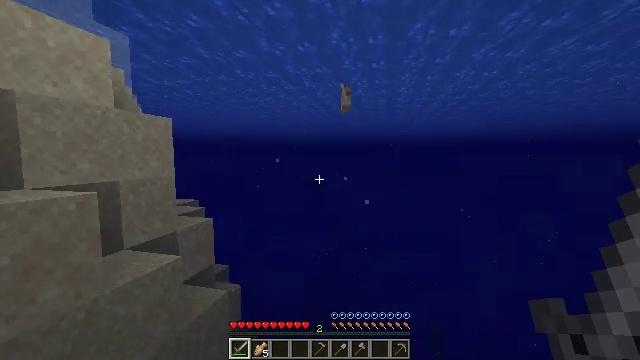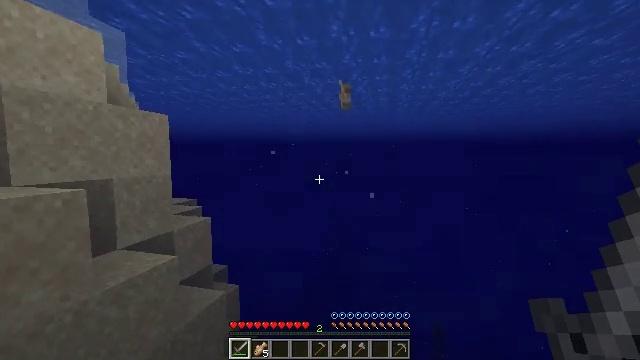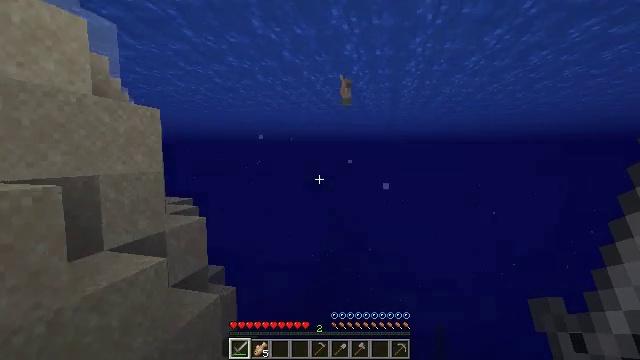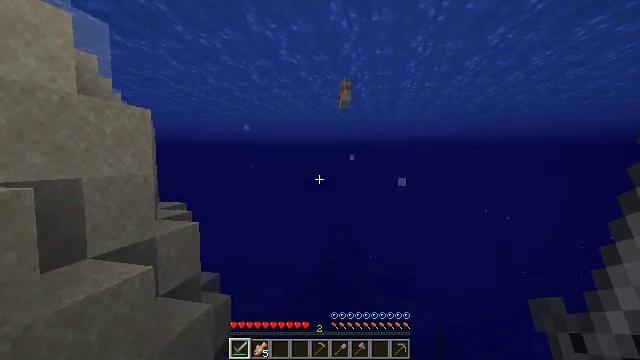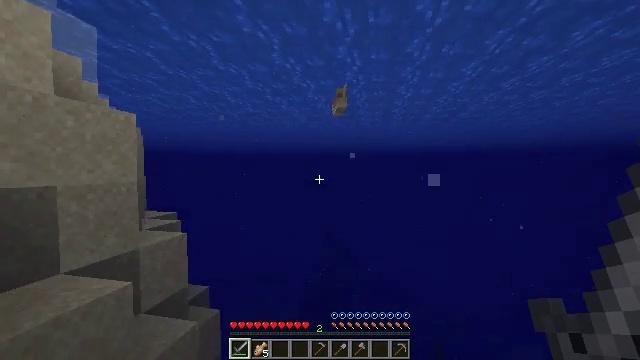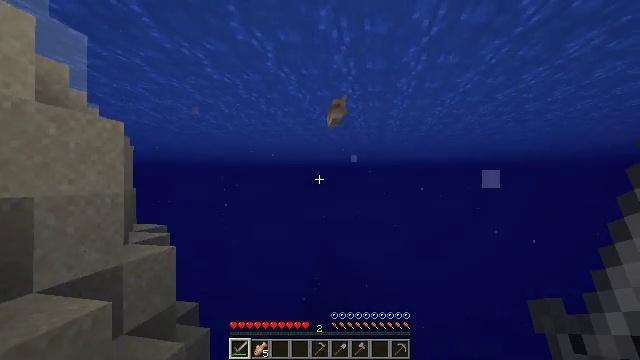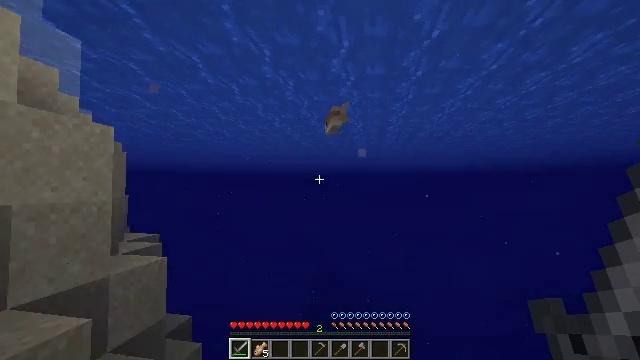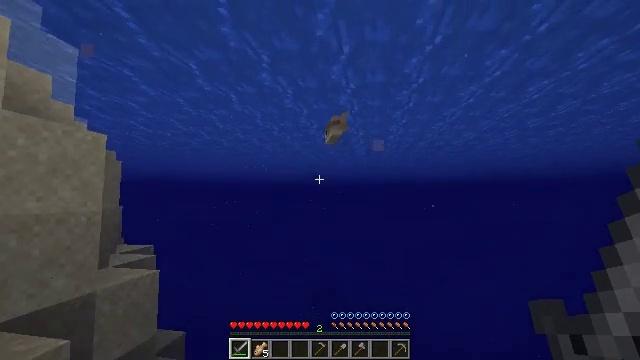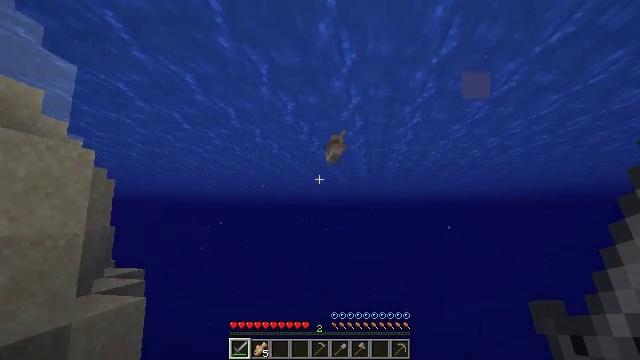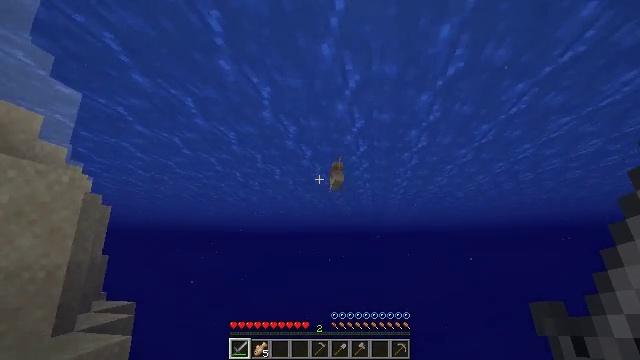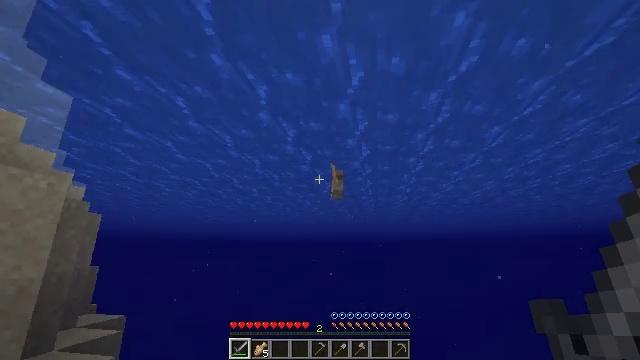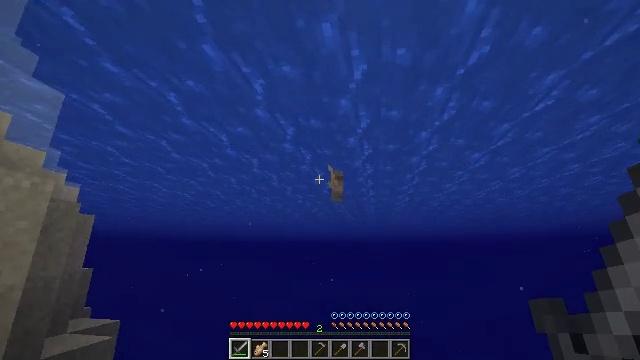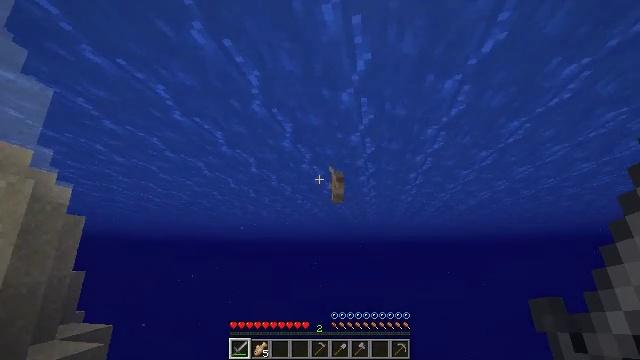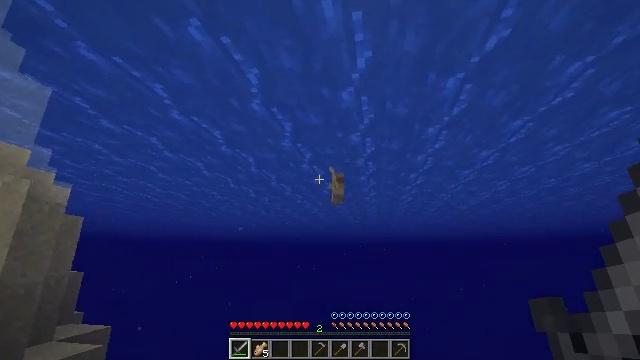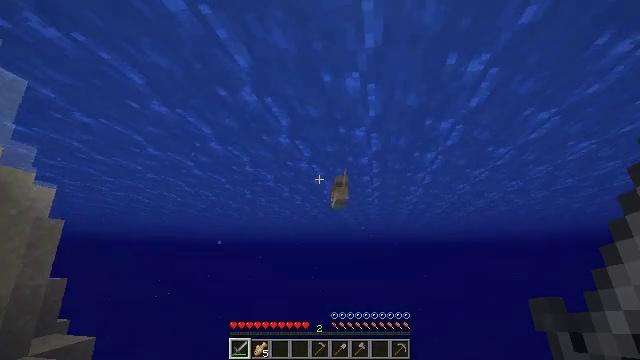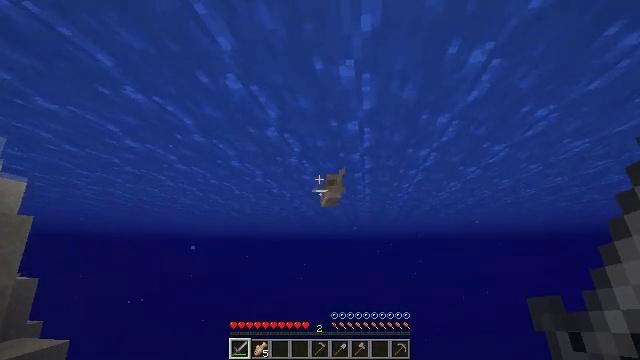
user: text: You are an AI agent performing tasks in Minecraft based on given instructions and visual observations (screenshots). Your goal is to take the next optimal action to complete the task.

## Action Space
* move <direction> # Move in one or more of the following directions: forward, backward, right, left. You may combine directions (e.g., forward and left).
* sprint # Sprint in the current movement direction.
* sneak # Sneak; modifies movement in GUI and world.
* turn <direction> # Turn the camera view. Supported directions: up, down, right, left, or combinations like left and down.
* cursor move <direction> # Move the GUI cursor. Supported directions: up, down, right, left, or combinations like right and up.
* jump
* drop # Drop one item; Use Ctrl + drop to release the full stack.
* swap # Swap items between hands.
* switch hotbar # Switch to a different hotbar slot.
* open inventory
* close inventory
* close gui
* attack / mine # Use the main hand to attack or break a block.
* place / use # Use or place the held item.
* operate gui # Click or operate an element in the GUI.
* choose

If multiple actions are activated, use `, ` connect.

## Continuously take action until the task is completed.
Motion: motion action
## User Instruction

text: Kill mobs in water.
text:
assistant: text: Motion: move forward
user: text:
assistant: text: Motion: move forward
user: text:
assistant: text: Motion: move forward, turn up
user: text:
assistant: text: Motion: move forward, turn right and up
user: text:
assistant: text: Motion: move forward, turn right and up
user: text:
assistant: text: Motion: move forward, turn up
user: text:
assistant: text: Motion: move forward, turn up
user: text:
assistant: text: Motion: move forward, turn up
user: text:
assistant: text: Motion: move forward, turn up
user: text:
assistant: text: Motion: move forward, turn up
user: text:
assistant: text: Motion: move forward
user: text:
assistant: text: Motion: move forward
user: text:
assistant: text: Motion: move forward
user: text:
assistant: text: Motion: move forward
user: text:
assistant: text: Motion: move forward, turn right
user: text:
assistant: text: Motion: move forward, turn right and down
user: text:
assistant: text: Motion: move forward, turn down
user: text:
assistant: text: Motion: move forward
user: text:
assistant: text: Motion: move forward, attack / mine
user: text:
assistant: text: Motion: move forward, turn down, attack / mine
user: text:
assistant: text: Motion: move forward, turn down, attack / mine
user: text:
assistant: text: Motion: move forward, turn down, attack / mine
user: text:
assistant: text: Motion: move forward
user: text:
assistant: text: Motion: move forward
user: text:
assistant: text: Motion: move forward
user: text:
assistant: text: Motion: move forward, turn down
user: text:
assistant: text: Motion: move forward, turn down
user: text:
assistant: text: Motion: move forward
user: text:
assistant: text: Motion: move forward
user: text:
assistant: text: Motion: move forward